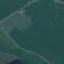
Land use / land cover: Pasture